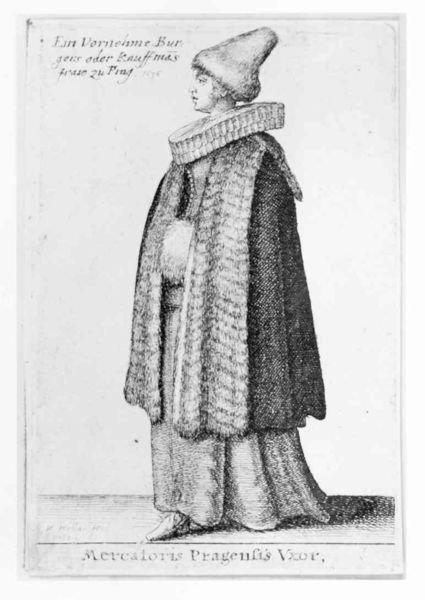
Titel: Mercatoris Pragensis Vxor
Künstler: Wenzel Hollar
Standort: Karlsruhe
Institution: Staatliche Kunsthalle Karlsruhe
Schlagwörter: dunkel, fuß, hand, kopf, körper, mann, schatten, umhang, weiß, elegant, frau, grau, hell, hut, kleid, licht, mund, nase, ohr, profil, schwarz, skizze, zeichnung, blick, dame, fest, haube, mode, rock, alt, jung, kappe, mütze, wand, falten, gesicht, hermelin, kleidung, kragen, lang, mensch, pelz, stehen, ärmel, bild, bildnis, hals, halskrause, herr, holland, hände, mühlsteinkragen, portrait, porträt, schauen, kalt, gehen, kirche, boden, auge, geistlicher, gewand, haare, kostüm, kutte, mantel, reich, stehend, stoff, adel, händler, kaufmann, vornehm, deutschland, fell, kopfbedeckung, spanien, füße, schrift, seitlich, papier, schuhe, studie, bäuerin, laufen, kette, grafik, graphik, winter, frack, weib, ernst, inschrift, aufrecht, gerade, seitenansicht, robe, deutsch, stil, allein, edel, junge, warten, gehrock, krempe, bauer, foto, name, offen, buch, links, druck, schwarz weiss, druckgrafik, schraffur, radierung, stich, seite, illustration, scharz, text, buchstaben, bürger, stand, stehkragen, stiefel, schritt, schuh, schuhspitze, fräulein, kranz, krause, fürst, buchseite, ein, talar, prister, krageb, pelzkragen, muff, pelzmantel, blickrichtung, mittelalter, priester, gehend, schreiten, schreitend, mönch, reichtum, adelig, kaufen, königin, macht, pelzmütze, absatz, block, teuer, kupferstich, cape, aufschlag, bildunterschrift, handschrift, wort, bur, bursche, kauffmann, prag, prfil, bure, stände, spitzhut, pelzbesatz, edler, ganz, interessiert, gwand, nordalpin, suchend, mante, mühlstein, porfil, annotation, preister, gau, fellmantel, bürgerin, sschrift, bauerntracht, boen, victor, handwärmer, kupferstcih, mütue, häslich, schuje, 1500, mützer, pelzmuff, abwartend, buchdruk, wagenradkragen, noden, mercatoris, halskrempe, mercator prager ehefrau, kupferstich 16. jh., muf, tiutel, halskraus, bürge, reforjmation, kjrause, schricft, kaufmannsfrau, person, tracht, kostümbild, uxor, kostümbuch, friern, vornehme, mercaloris, mantelhut, pumhang, pragensis, uvor, ein vornehme bur, halkrause, druckgrahik, kleidungsstudie, kostümstudie, ständebuch, prager bürgerin, frau des kaufmanns, pragenus, m�tze